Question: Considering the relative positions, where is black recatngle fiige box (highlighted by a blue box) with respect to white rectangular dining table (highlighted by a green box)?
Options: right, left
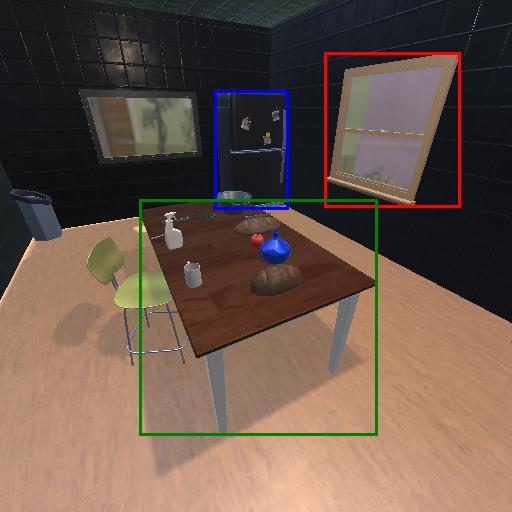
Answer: right